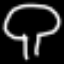
Label: mushroom